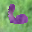
Label: 6